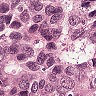
Metastatic tissue present: yes